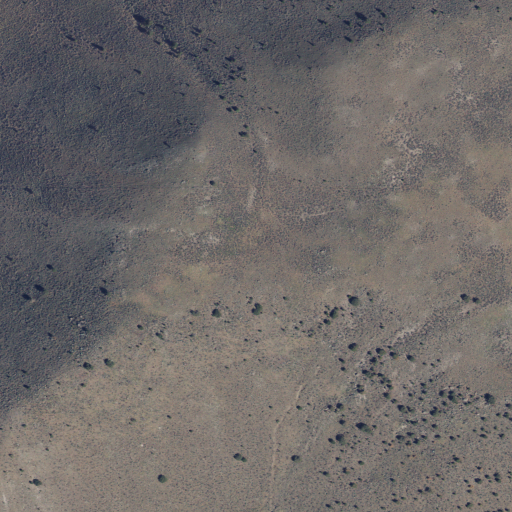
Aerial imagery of valley in Utah named Forsyth Valley containing shrub and evergreen forest